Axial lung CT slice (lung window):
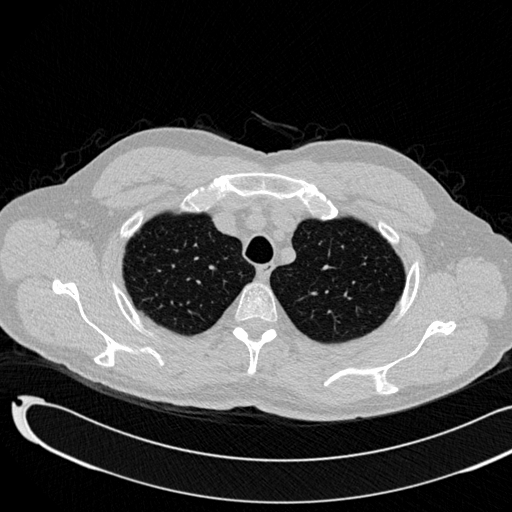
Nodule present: no